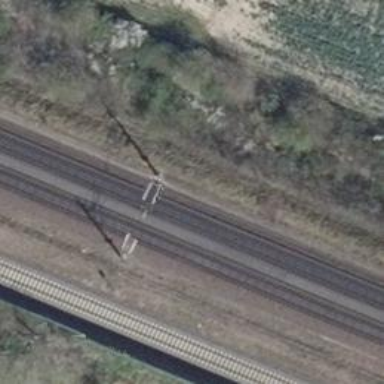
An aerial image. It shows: Milestone along the railway with catenary mast.